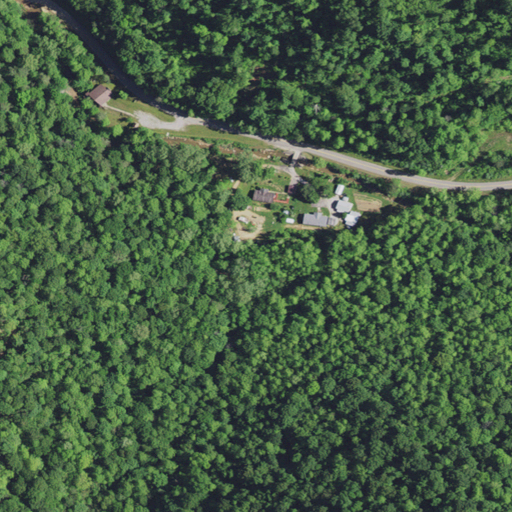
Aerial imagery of valley in Kentucky named Long Hollow containing deciduous forest, mixed forest, open development, shrub, low intensity development, and medium intensity development